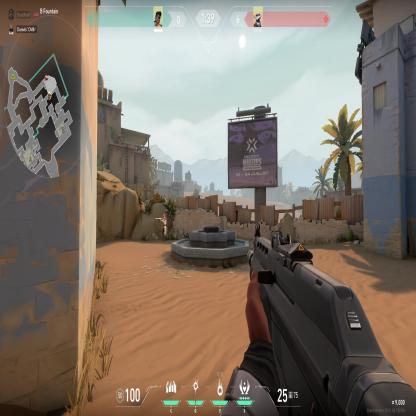
Label: enemy